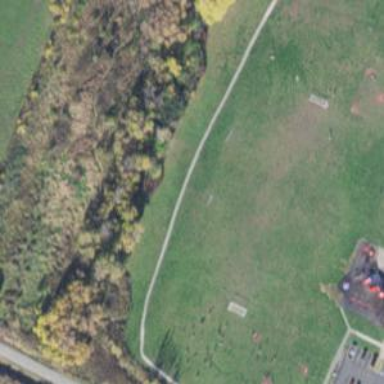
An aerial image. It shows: Recreation ground.